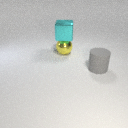
large yellow metal sphere behind large gray rubber cylinder